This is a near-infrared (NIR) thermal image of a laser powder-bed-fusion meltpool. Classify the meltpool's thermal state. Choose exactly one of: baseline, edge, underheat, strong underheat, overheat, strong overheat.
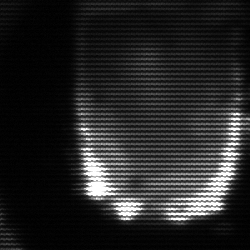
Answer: baseline